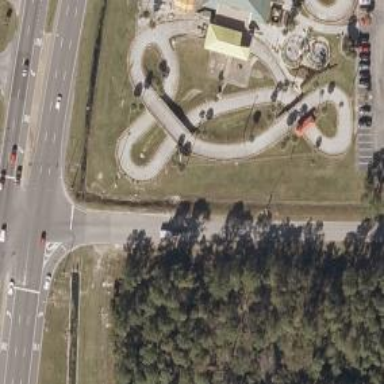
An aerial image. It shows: Raceway road.